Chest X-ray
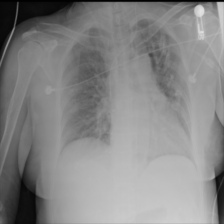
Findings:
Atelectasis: negative
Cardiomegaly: negative
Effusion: negative
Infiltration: negative
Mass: negative
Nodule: positive
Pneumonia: negative
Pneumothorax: negative
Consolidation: negative
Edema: negative
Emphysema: negative
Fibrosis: negative
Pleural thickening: negative
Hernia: negative